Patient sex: M
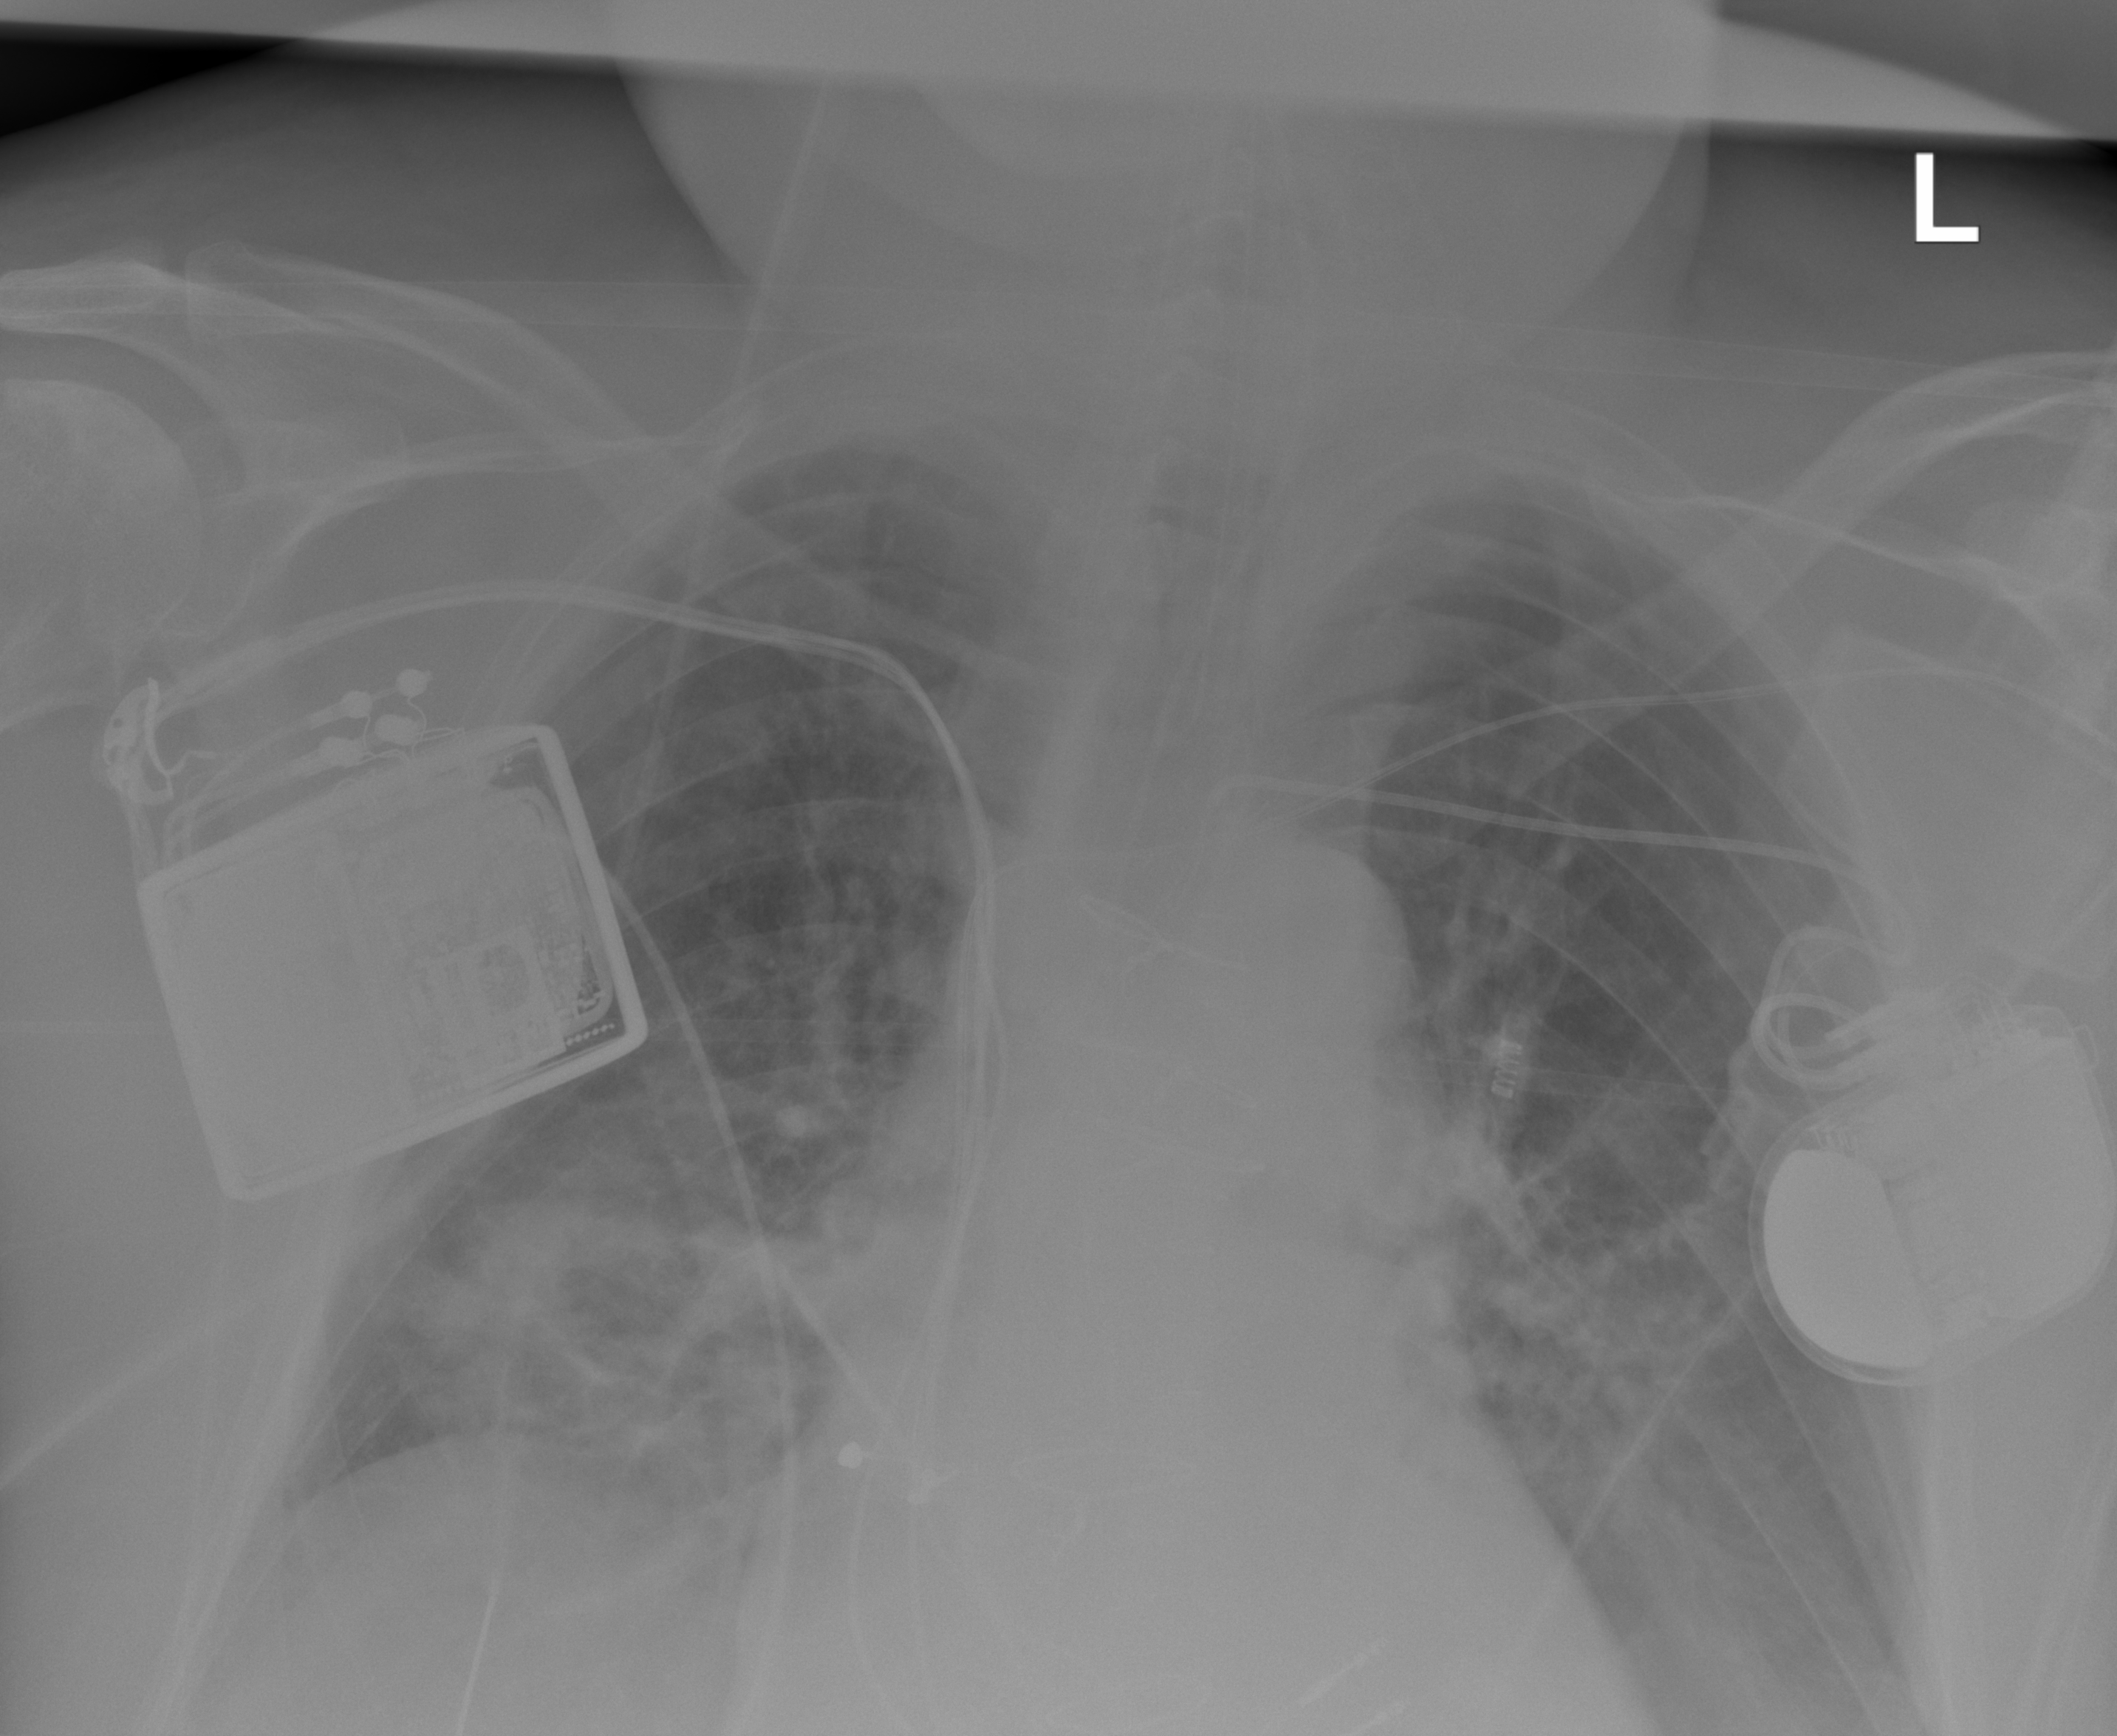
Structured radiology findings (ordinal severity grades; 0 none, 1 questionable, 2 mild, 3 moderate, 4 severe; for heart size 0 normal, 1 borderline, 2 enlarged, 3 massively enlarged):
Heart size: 1
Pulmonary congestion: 2
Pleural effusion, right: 0
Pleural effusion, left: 2
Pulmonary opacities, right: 3
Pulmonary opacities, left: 0
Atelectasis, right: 2
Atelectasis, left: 2